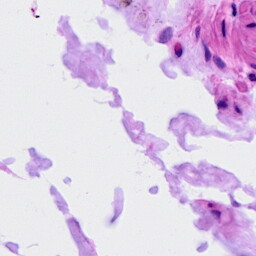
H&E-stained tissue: Ovarian